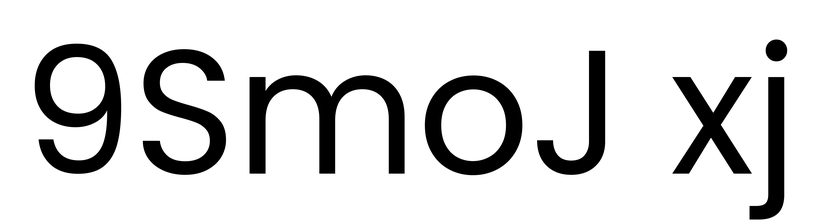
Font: Poppins-Regular